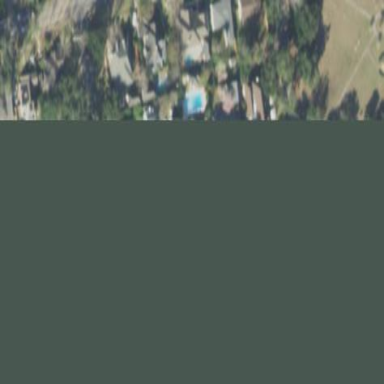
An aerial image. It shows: This residential area consists of single-family homes.